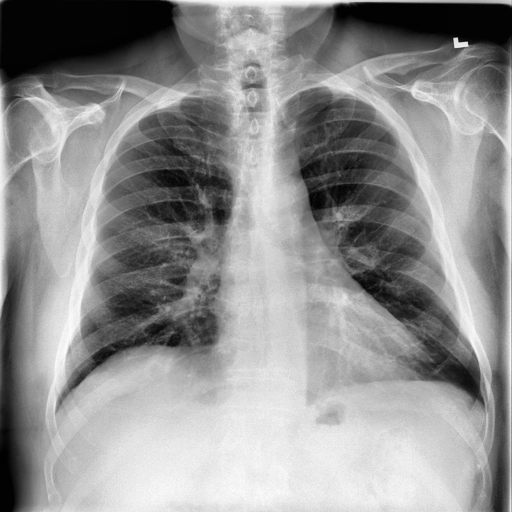
Finding: NORMAL